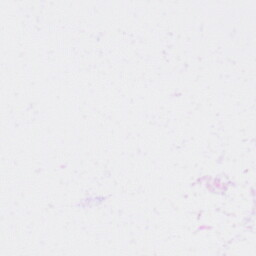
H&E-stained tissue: Skin